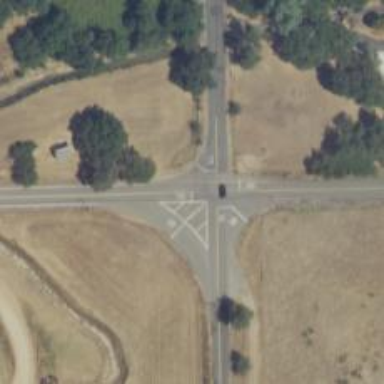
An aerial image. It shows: Road with stop sign.